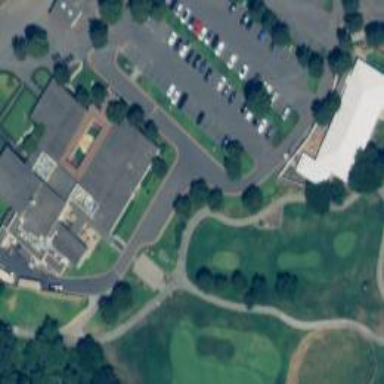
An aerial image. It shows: Service road leading to Eagle Vines Golf Course.